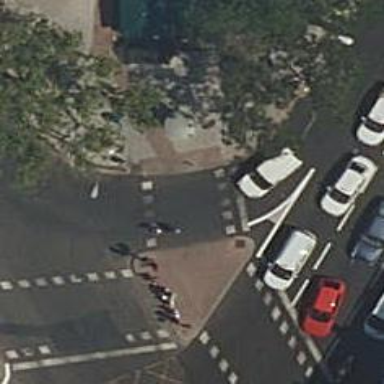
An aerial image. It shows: Road with traffic signals.